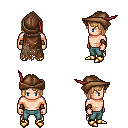
a pixel art fantasy rpg character, male body template, human, light skin, brown tattered cape, teal pants, light blonde pageboy hairstyle, leather cap, cloth bracers, gold boots, four views (front, back, left, right), 2x2 character sprite sheet, small pixel art, hard edges, no anti-aliasing